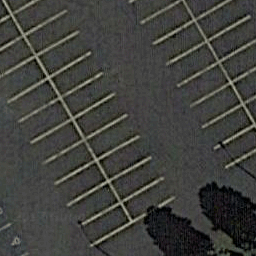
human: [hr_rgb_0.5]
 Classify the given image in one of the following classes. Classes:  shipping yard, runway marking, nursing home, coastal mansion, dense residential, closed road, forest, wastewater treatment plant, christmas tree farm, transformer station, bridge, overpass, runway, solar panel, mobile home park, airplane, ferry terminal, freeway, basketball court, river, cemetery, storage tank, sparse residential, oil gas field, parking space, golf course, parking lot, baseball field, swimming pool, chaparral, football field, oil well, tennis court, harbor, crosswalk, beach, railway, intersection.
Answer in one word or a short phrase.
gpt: parking space